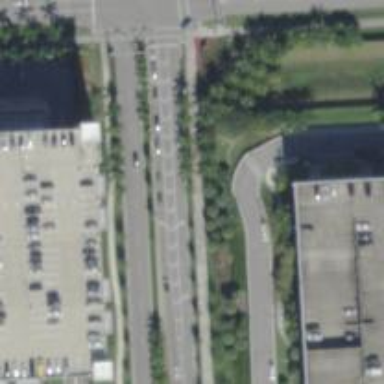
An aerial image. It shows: Marked road crossing.